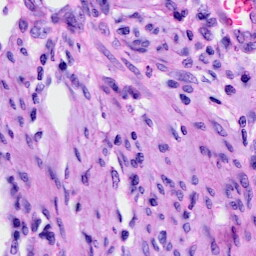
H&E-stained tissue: Cervix